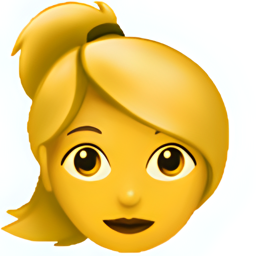
Name: blonde woman
Emoji: 👱‍♀️
Group: People & Body
Sub-group: person